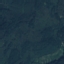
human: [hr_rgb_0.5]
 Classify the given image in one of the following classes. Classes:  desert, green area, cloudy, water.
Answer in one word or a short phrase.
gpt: green area